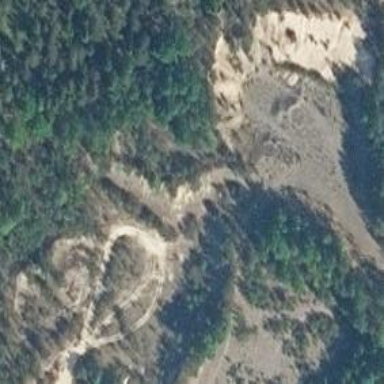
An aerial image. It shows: Quarry area where gravel is extracted.